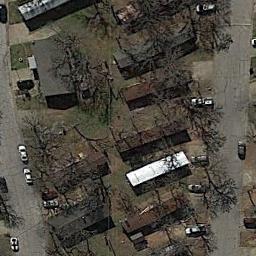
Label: mobile_home_park